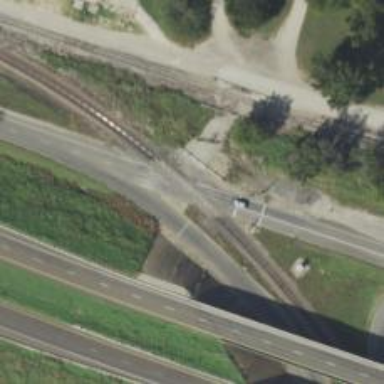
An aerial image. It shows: Railway level crossing.